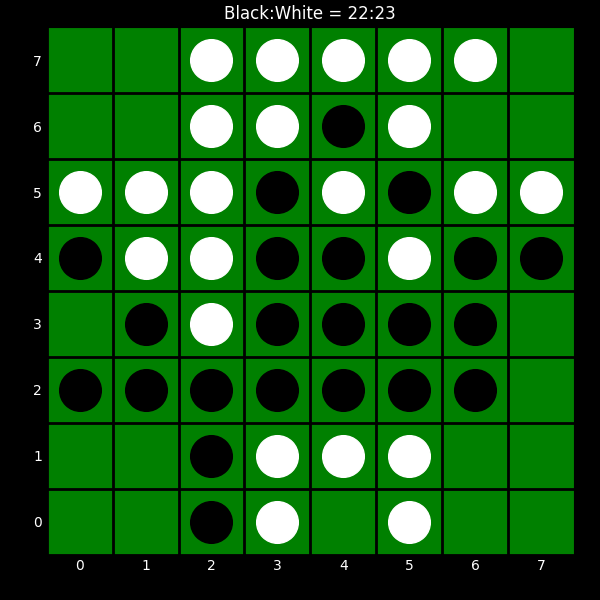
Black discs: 22
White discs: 23